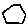
Label: hexagon